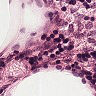
Metastatic tissue present: no